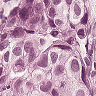
Metastatic tissue present: yes